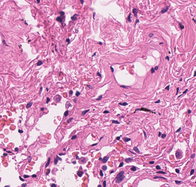
Tumor epithelial tissue: no
Tumor-associated stroma tissue: no
Normal tissue: yes